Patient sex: M
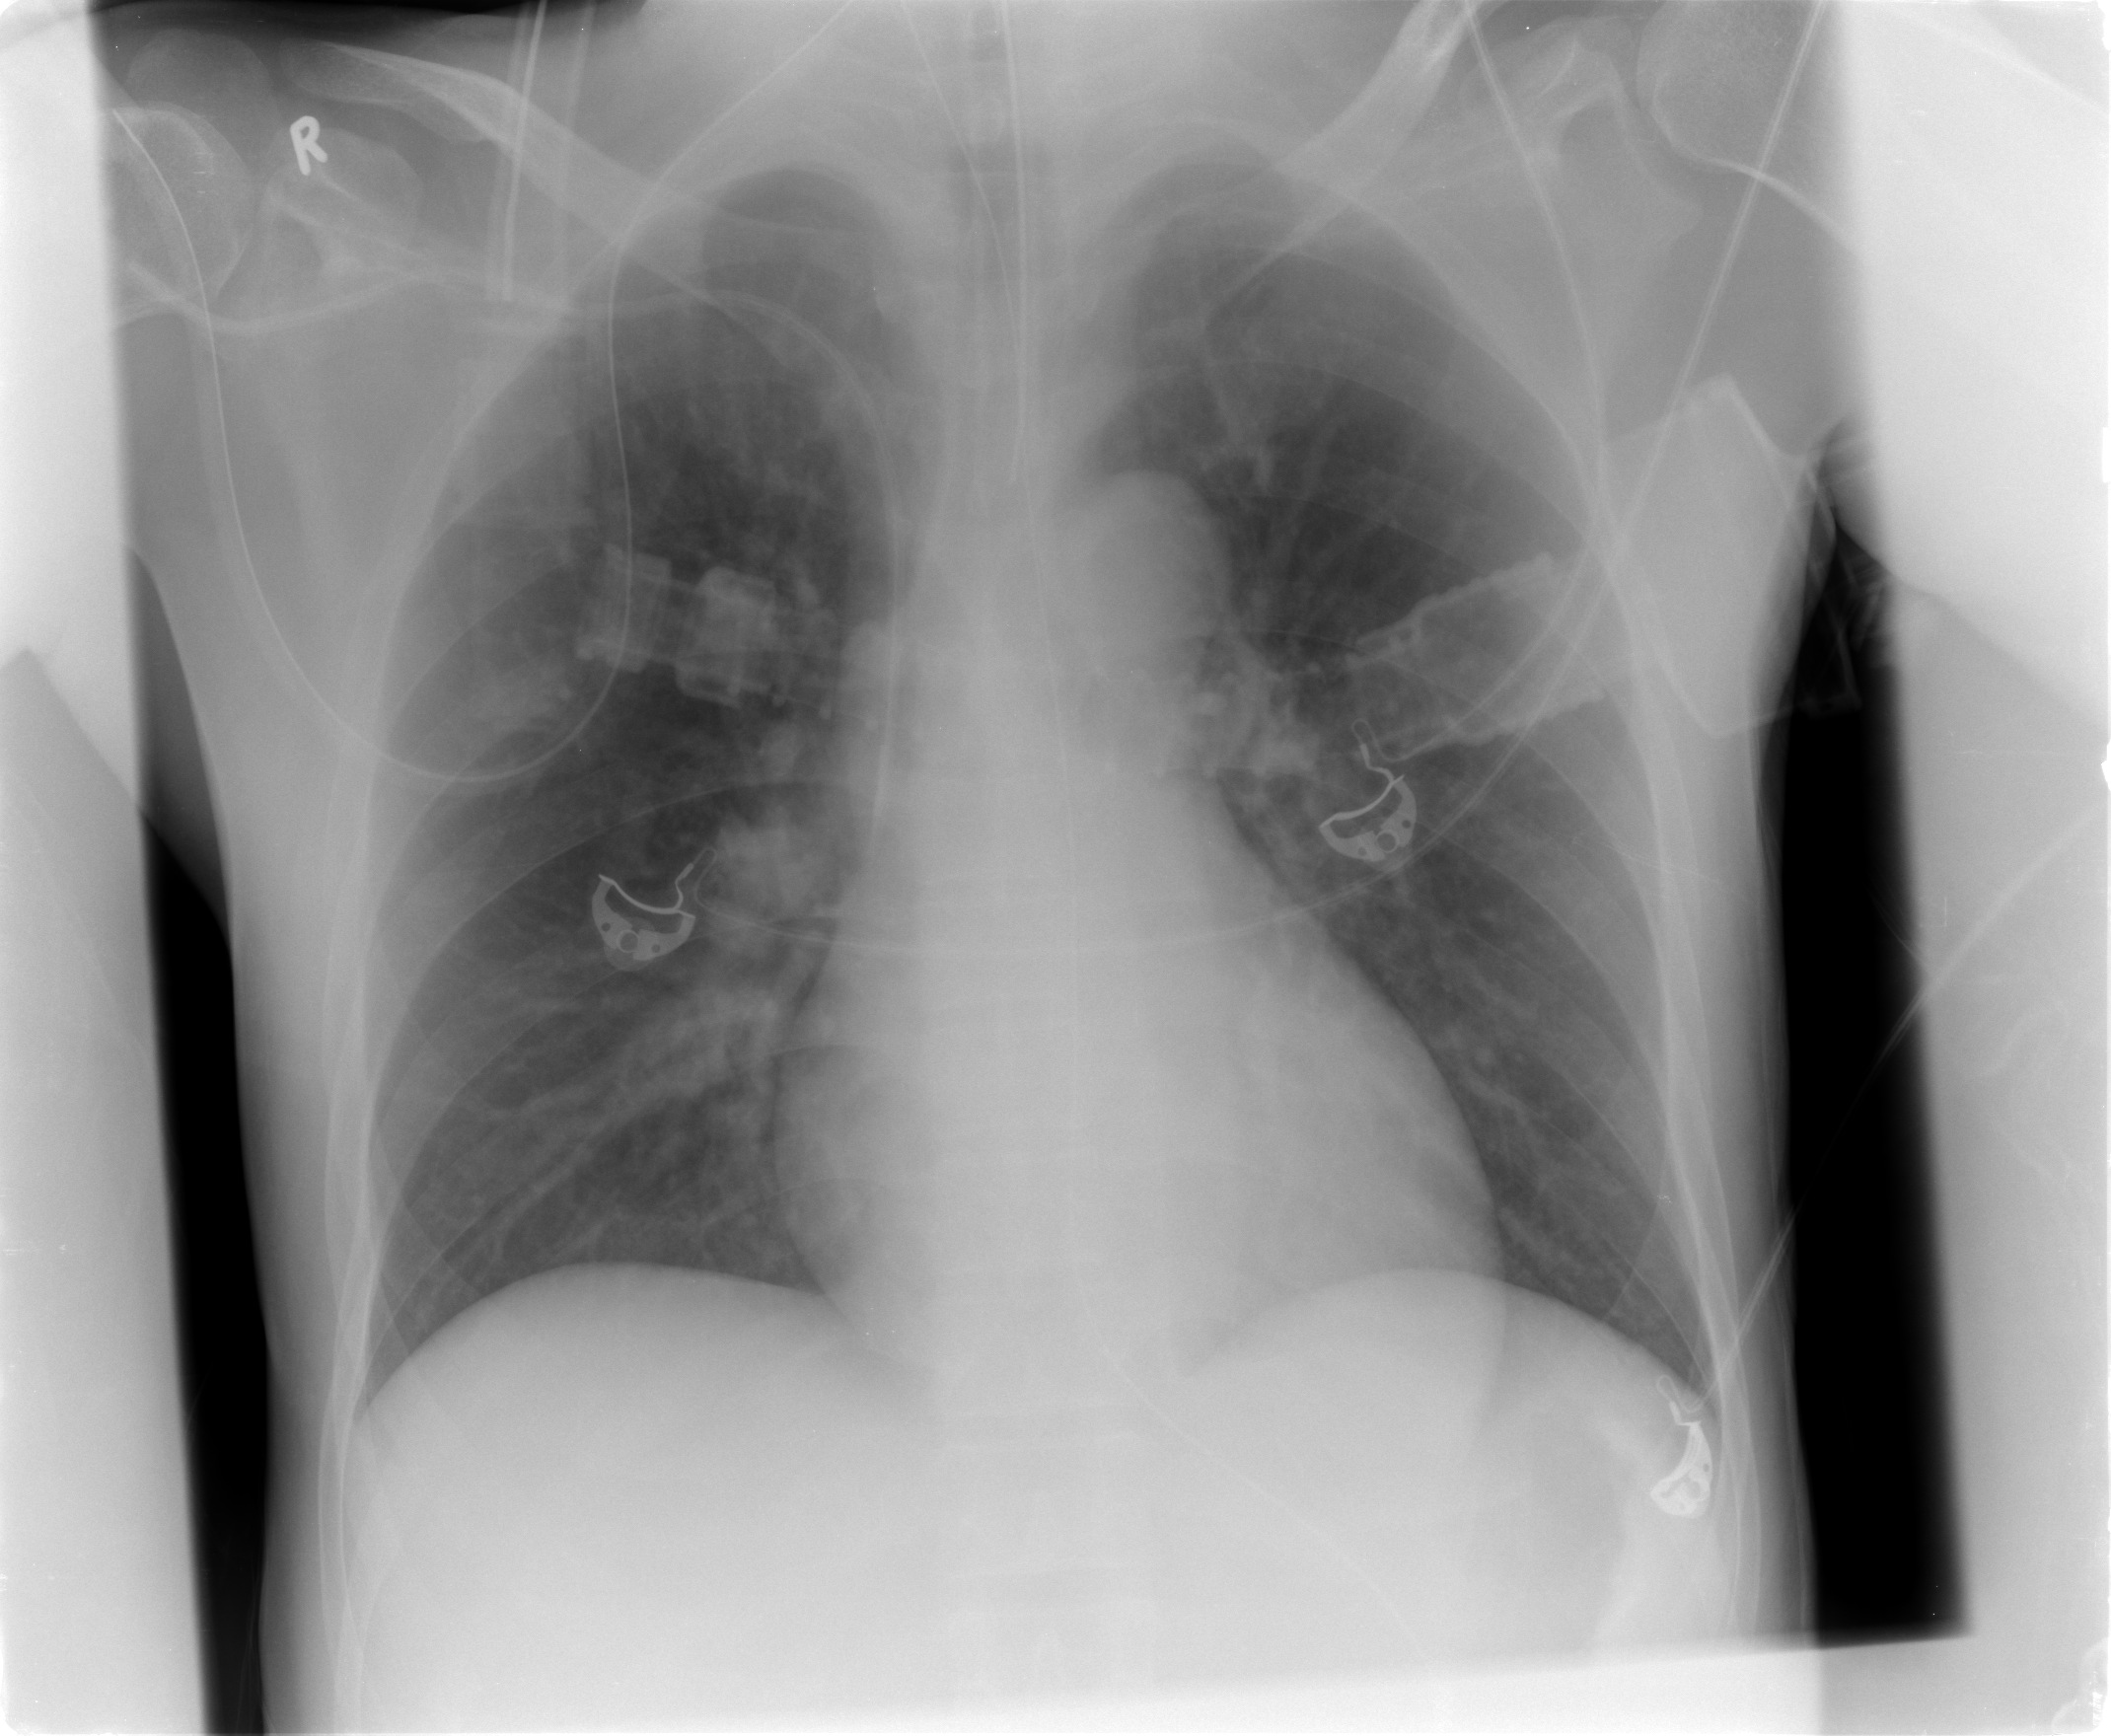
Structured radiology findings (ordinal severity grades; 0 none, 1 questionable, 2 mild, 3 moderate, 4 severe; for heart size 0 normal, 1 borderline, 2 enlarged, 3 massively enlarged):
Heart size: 0
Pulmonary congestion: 0
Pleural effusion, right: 0
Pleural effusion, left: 0
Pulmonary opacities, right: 2
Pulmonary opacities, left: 0
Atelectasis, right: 0
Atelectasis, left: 0